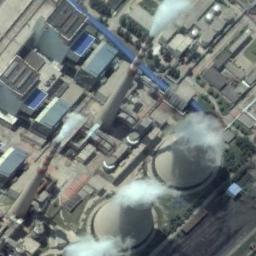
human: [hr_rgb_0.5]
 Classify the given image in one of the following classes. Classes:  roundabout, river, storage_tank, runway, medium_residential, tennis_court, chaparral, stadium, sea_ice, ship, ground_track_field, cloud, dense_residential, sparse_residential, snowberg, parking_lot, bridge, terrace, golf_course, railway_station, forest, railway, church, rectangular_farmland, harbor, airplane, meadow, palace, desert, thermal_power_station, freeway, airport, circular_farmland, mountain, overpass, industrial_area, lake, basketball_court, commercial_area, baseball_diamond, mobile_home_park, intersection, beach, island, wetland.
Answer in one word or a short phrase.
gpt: thermal_power_station